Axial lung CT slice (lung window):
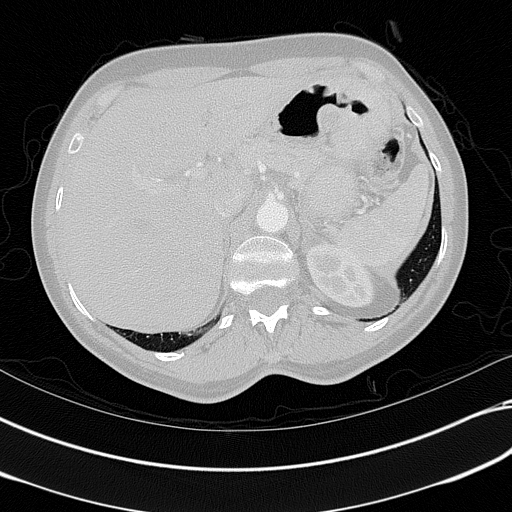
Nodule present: no